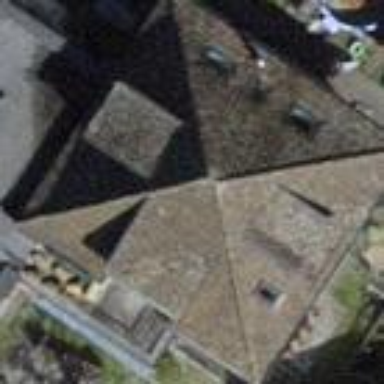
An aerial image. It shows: Building with tile roof.